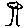
Label: tree